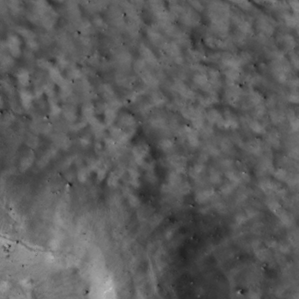
Label: non_frost